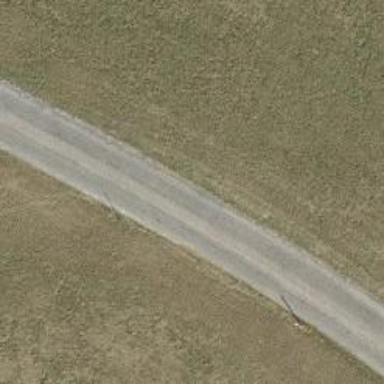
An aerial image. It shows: Unclassified road with asphalt surface.